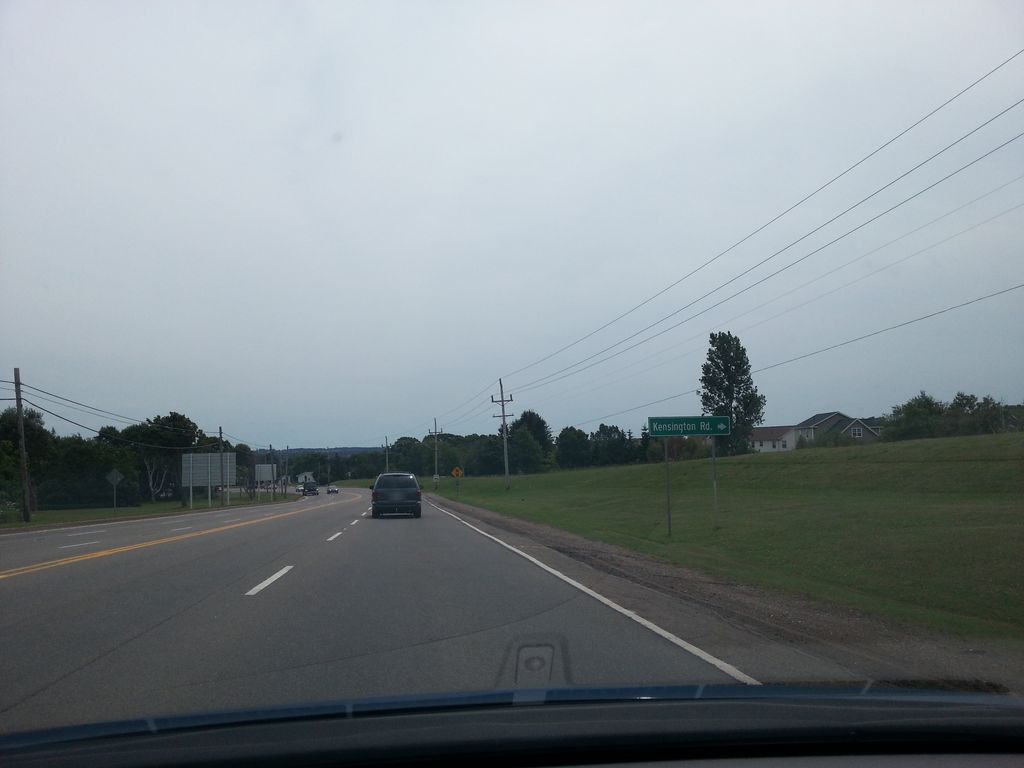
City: charlottetown